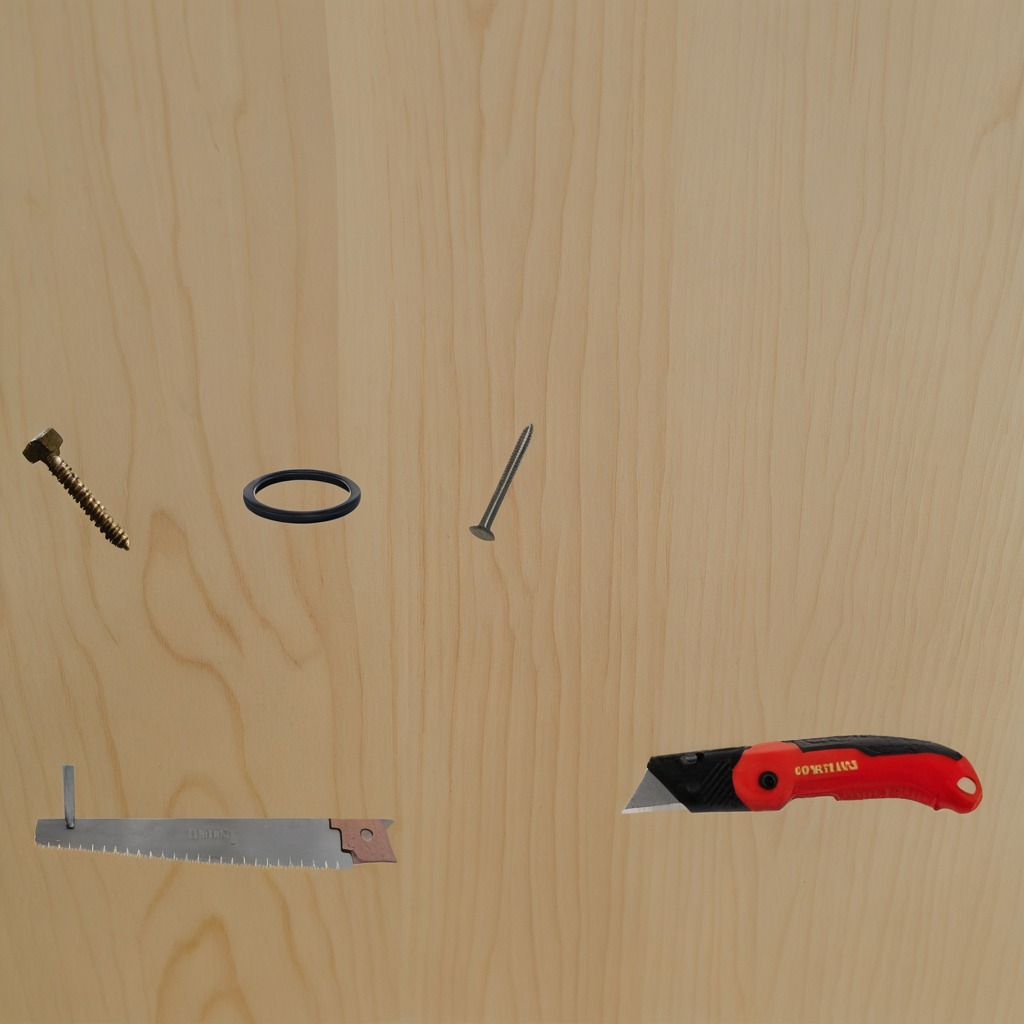
A rubber o-ring, a utility knife, a metal machine screw, an iron nail, and a handheld metal saw are lying on the plywood surface.